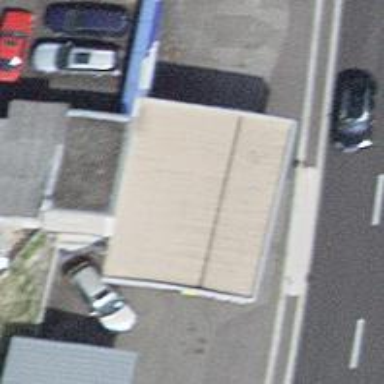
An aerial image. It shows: Fuel station.